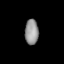
Tissue: lung
Cell type: Epithelial cells
Senescence score: 0.163
Nuclear area (px): 338
Mean DAPI intensity: 146.553